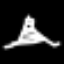
Label: The Eiffel Tower